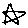
Label: star